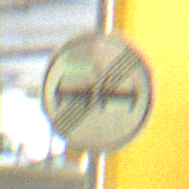
Verkehrszeichen: EndeUeberholverbot
Umgebung: Indoor, Special
Tageszeit: NotSpecified
Wetter: NotSpecified
Licht: Artificial
Jahreszeit: NotSpecified
Kontrast: HighContrast